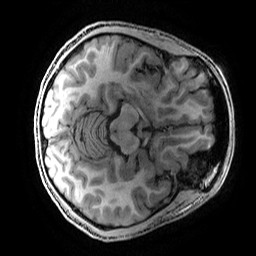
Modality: T1w
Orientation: axial
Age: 17
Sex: male
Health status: ill
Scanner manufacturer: ge
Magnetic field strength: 3 T
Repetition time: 0.007664 s
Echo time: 0.00342 s